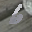
Label: 6